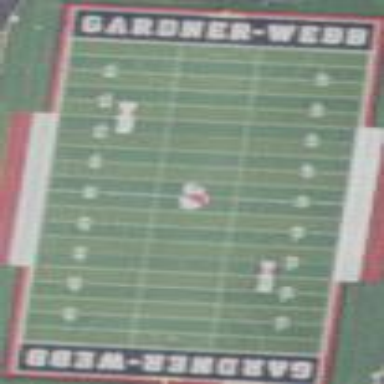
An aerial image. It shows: Ground level pitch designated for American football.